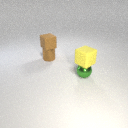
small green metal sphere in front of small brown metal cylinder